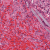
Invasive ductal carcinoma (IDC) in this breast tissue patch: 0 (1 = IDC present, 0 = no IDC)